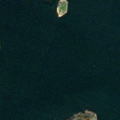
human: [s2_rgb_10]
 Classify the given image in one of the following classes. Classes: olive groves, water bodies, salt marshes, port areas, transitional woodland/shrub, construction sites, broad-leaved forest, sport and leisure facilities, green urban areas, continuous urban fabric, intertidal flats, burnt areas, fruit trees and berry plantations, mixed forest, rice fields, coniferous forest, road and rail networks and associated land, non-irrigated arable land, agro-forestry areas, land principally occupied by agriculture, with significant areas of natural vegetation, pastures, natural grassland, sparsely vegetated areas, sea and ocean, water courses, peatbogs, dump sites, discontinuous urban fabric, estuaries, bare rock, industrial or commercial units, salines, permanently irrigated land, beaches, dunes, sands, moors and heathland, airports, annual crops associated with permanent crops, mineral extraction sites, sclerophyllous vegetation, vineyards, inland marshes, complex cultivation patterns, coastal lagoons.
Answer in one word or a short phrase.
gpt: bare rock, sea and ocean